Field crop: tomato
Growth stage: 2
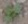
Species: solanum